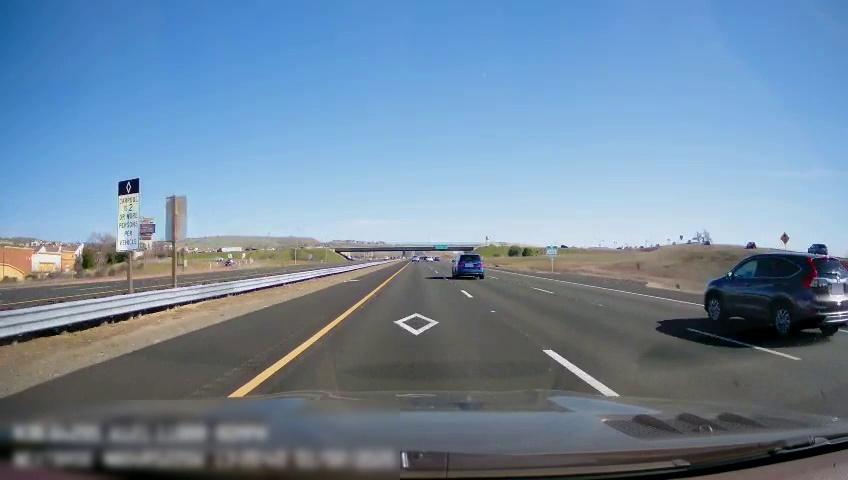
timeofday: Day
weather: Sunny
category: Drivable Space
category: Drivable Space
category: Vehicles | Car
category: Vehicles | SUV
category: Vehicles | SUV
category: Vehicles | SUV
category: Drivable Space
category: Lanes | Opposite Lane
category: Lanes | Opposite Lane
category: Lanes | Current Lane
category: Lanes | Current Lane
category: Lanes | Alternate Lane
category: Lanes | Alternate Lane
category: Traffic | Signs